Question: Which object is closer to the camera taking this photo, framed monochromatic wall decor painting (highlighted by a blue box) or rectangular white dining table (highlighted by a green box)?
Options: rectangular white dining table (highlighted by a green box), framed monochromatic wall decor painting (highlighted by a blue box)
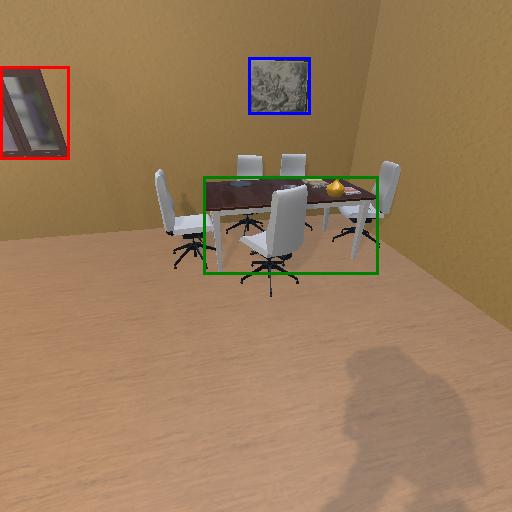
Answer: rectangular white dining table (highlighted by a green box)